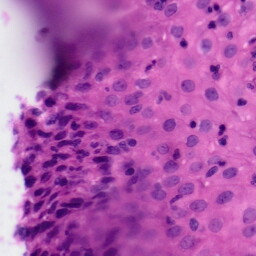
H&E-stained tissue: Tonsil